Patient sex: F
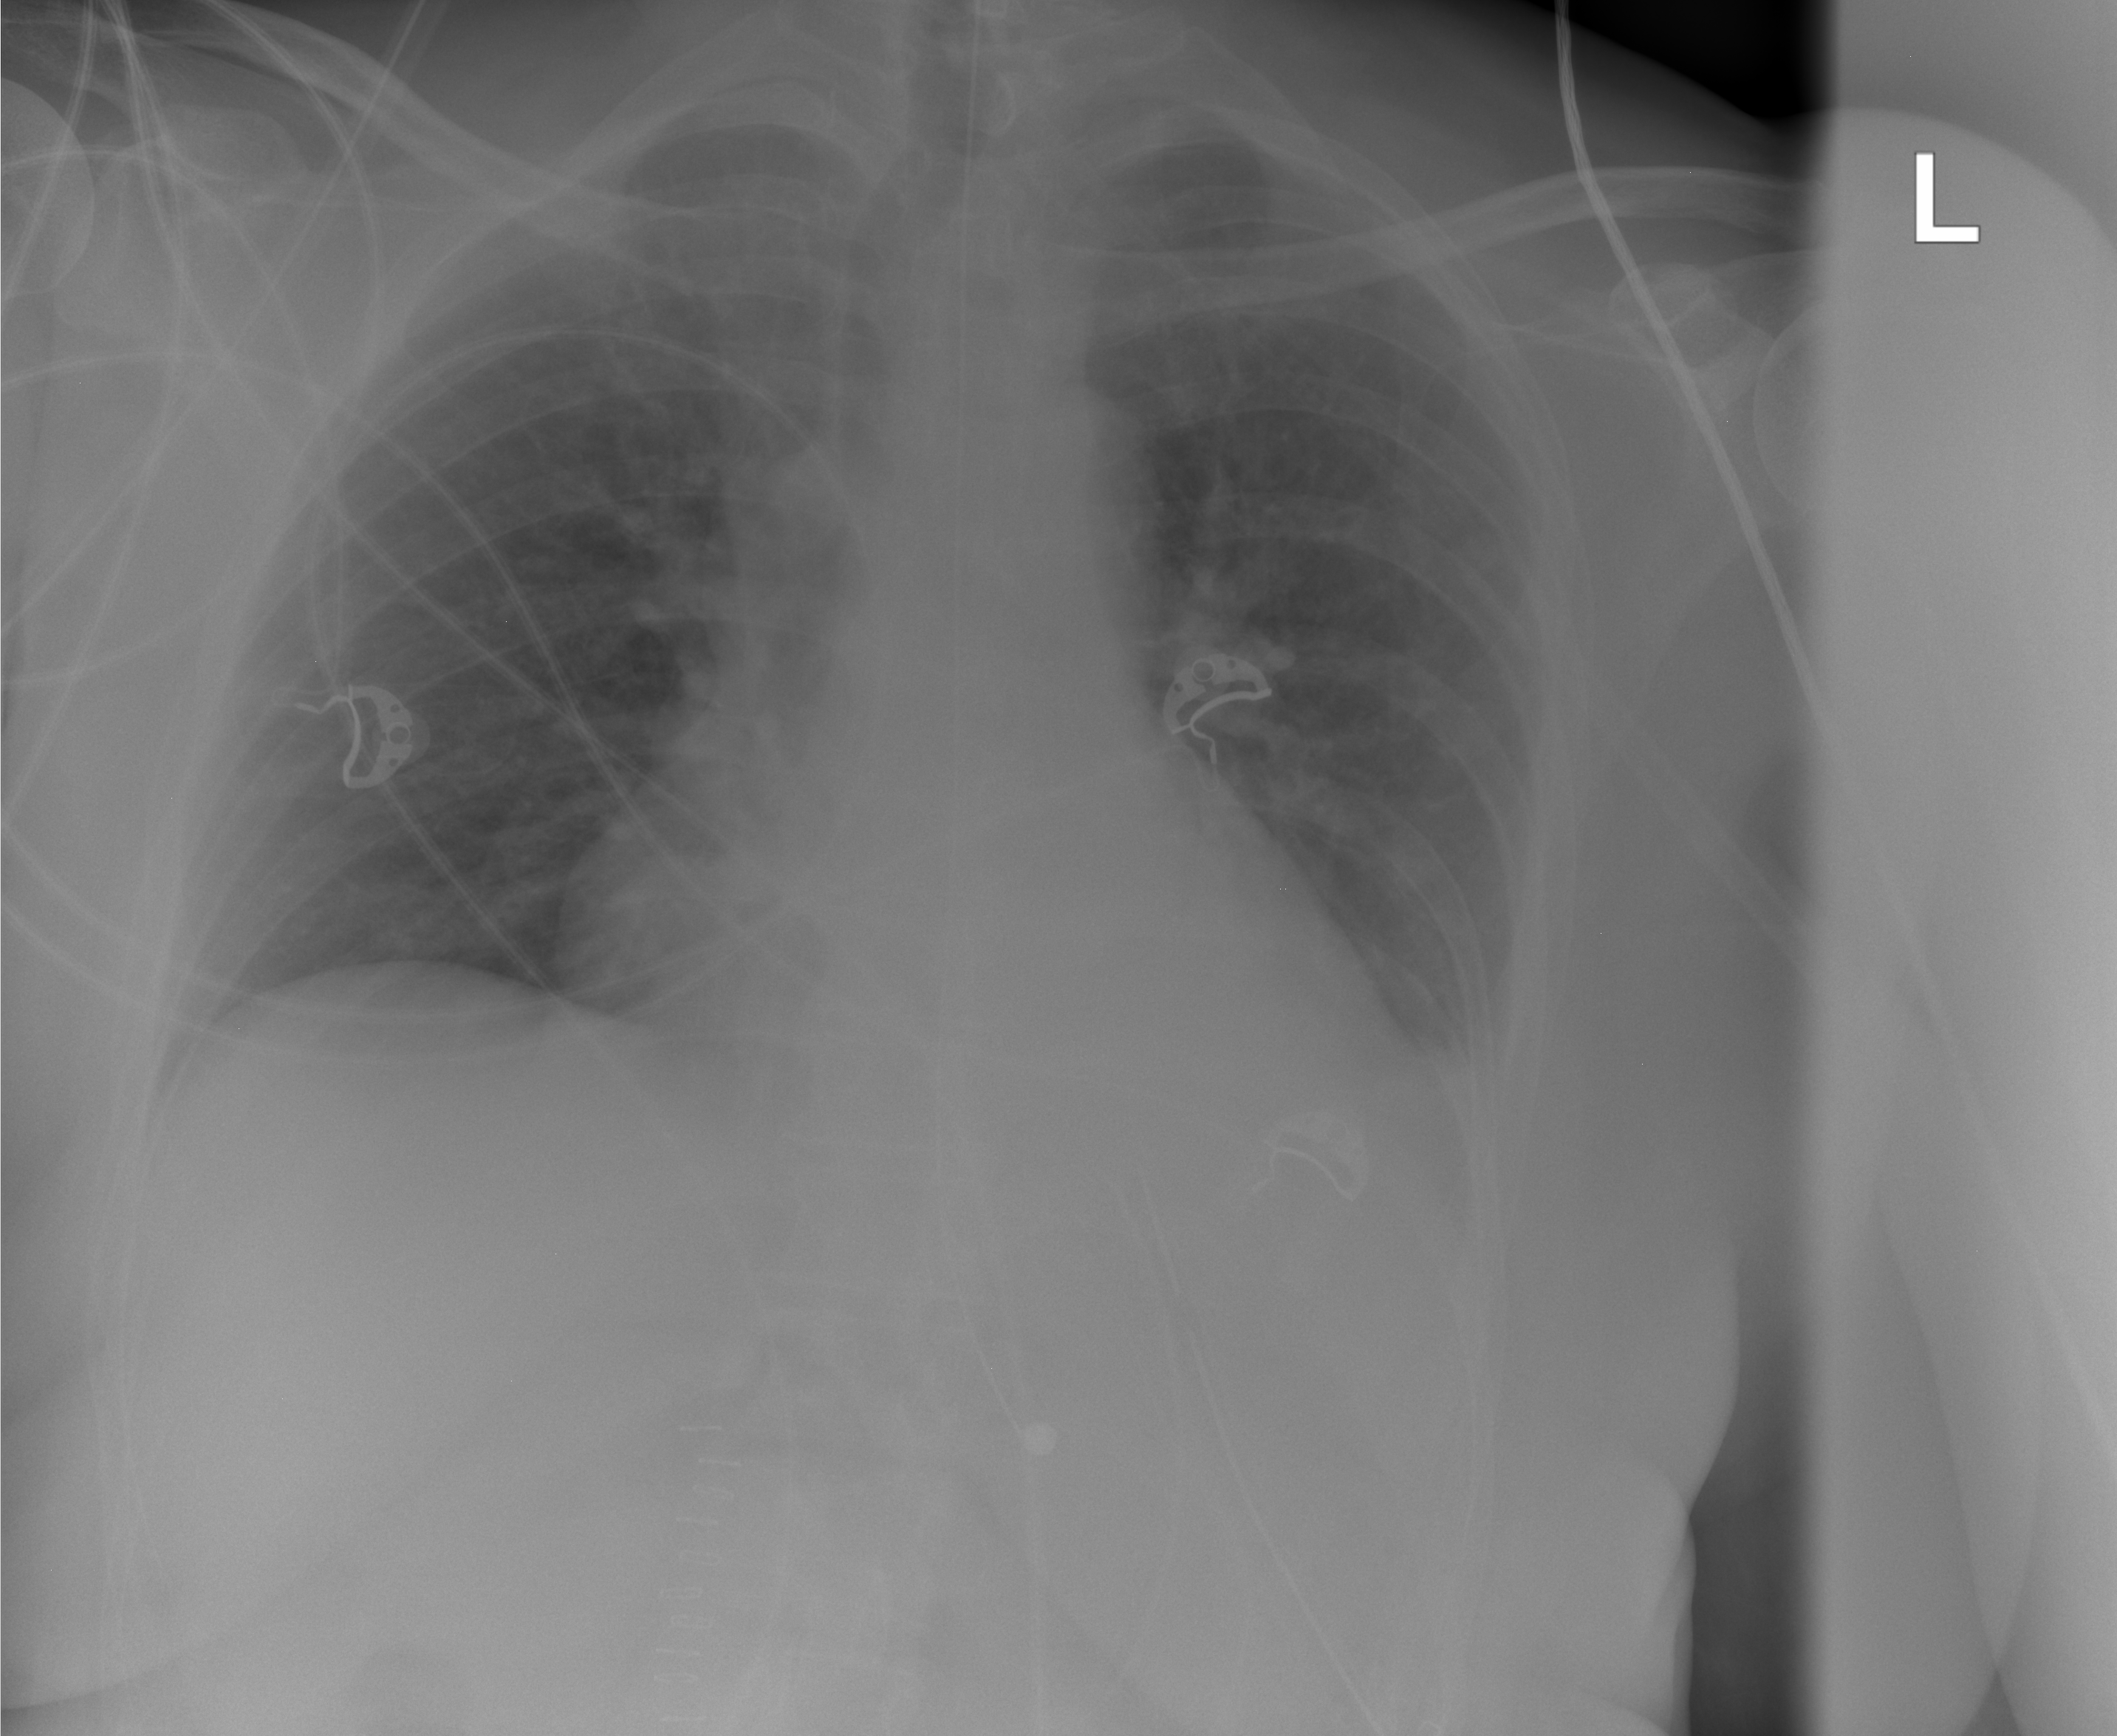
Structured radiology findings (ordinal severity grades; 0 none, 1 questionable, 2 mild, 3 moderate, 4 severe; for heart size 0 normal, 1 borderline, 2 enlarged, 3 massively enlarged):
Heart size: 2
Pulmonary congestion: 0
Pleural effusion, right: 0
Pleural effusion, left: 2
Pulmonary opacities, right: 0
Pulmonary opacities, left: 0
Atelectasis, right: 0
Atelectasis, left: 0